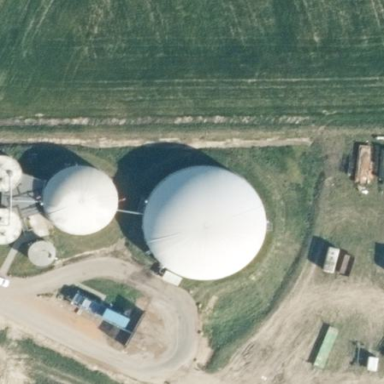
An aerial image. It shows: Storage tank with man-made structure.